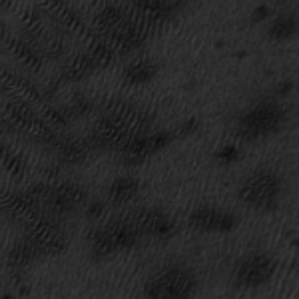
Label: frost